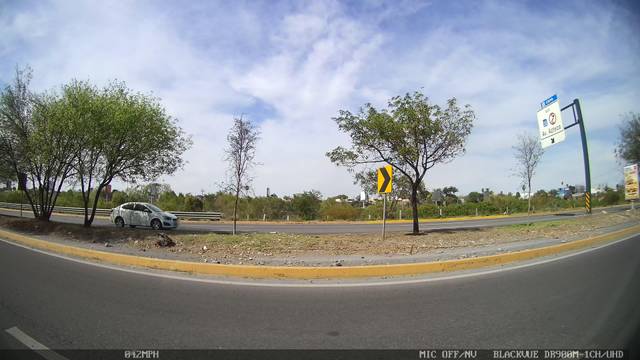
Region: Mexico
Coordinates: 25.684, -100.257